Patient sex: F
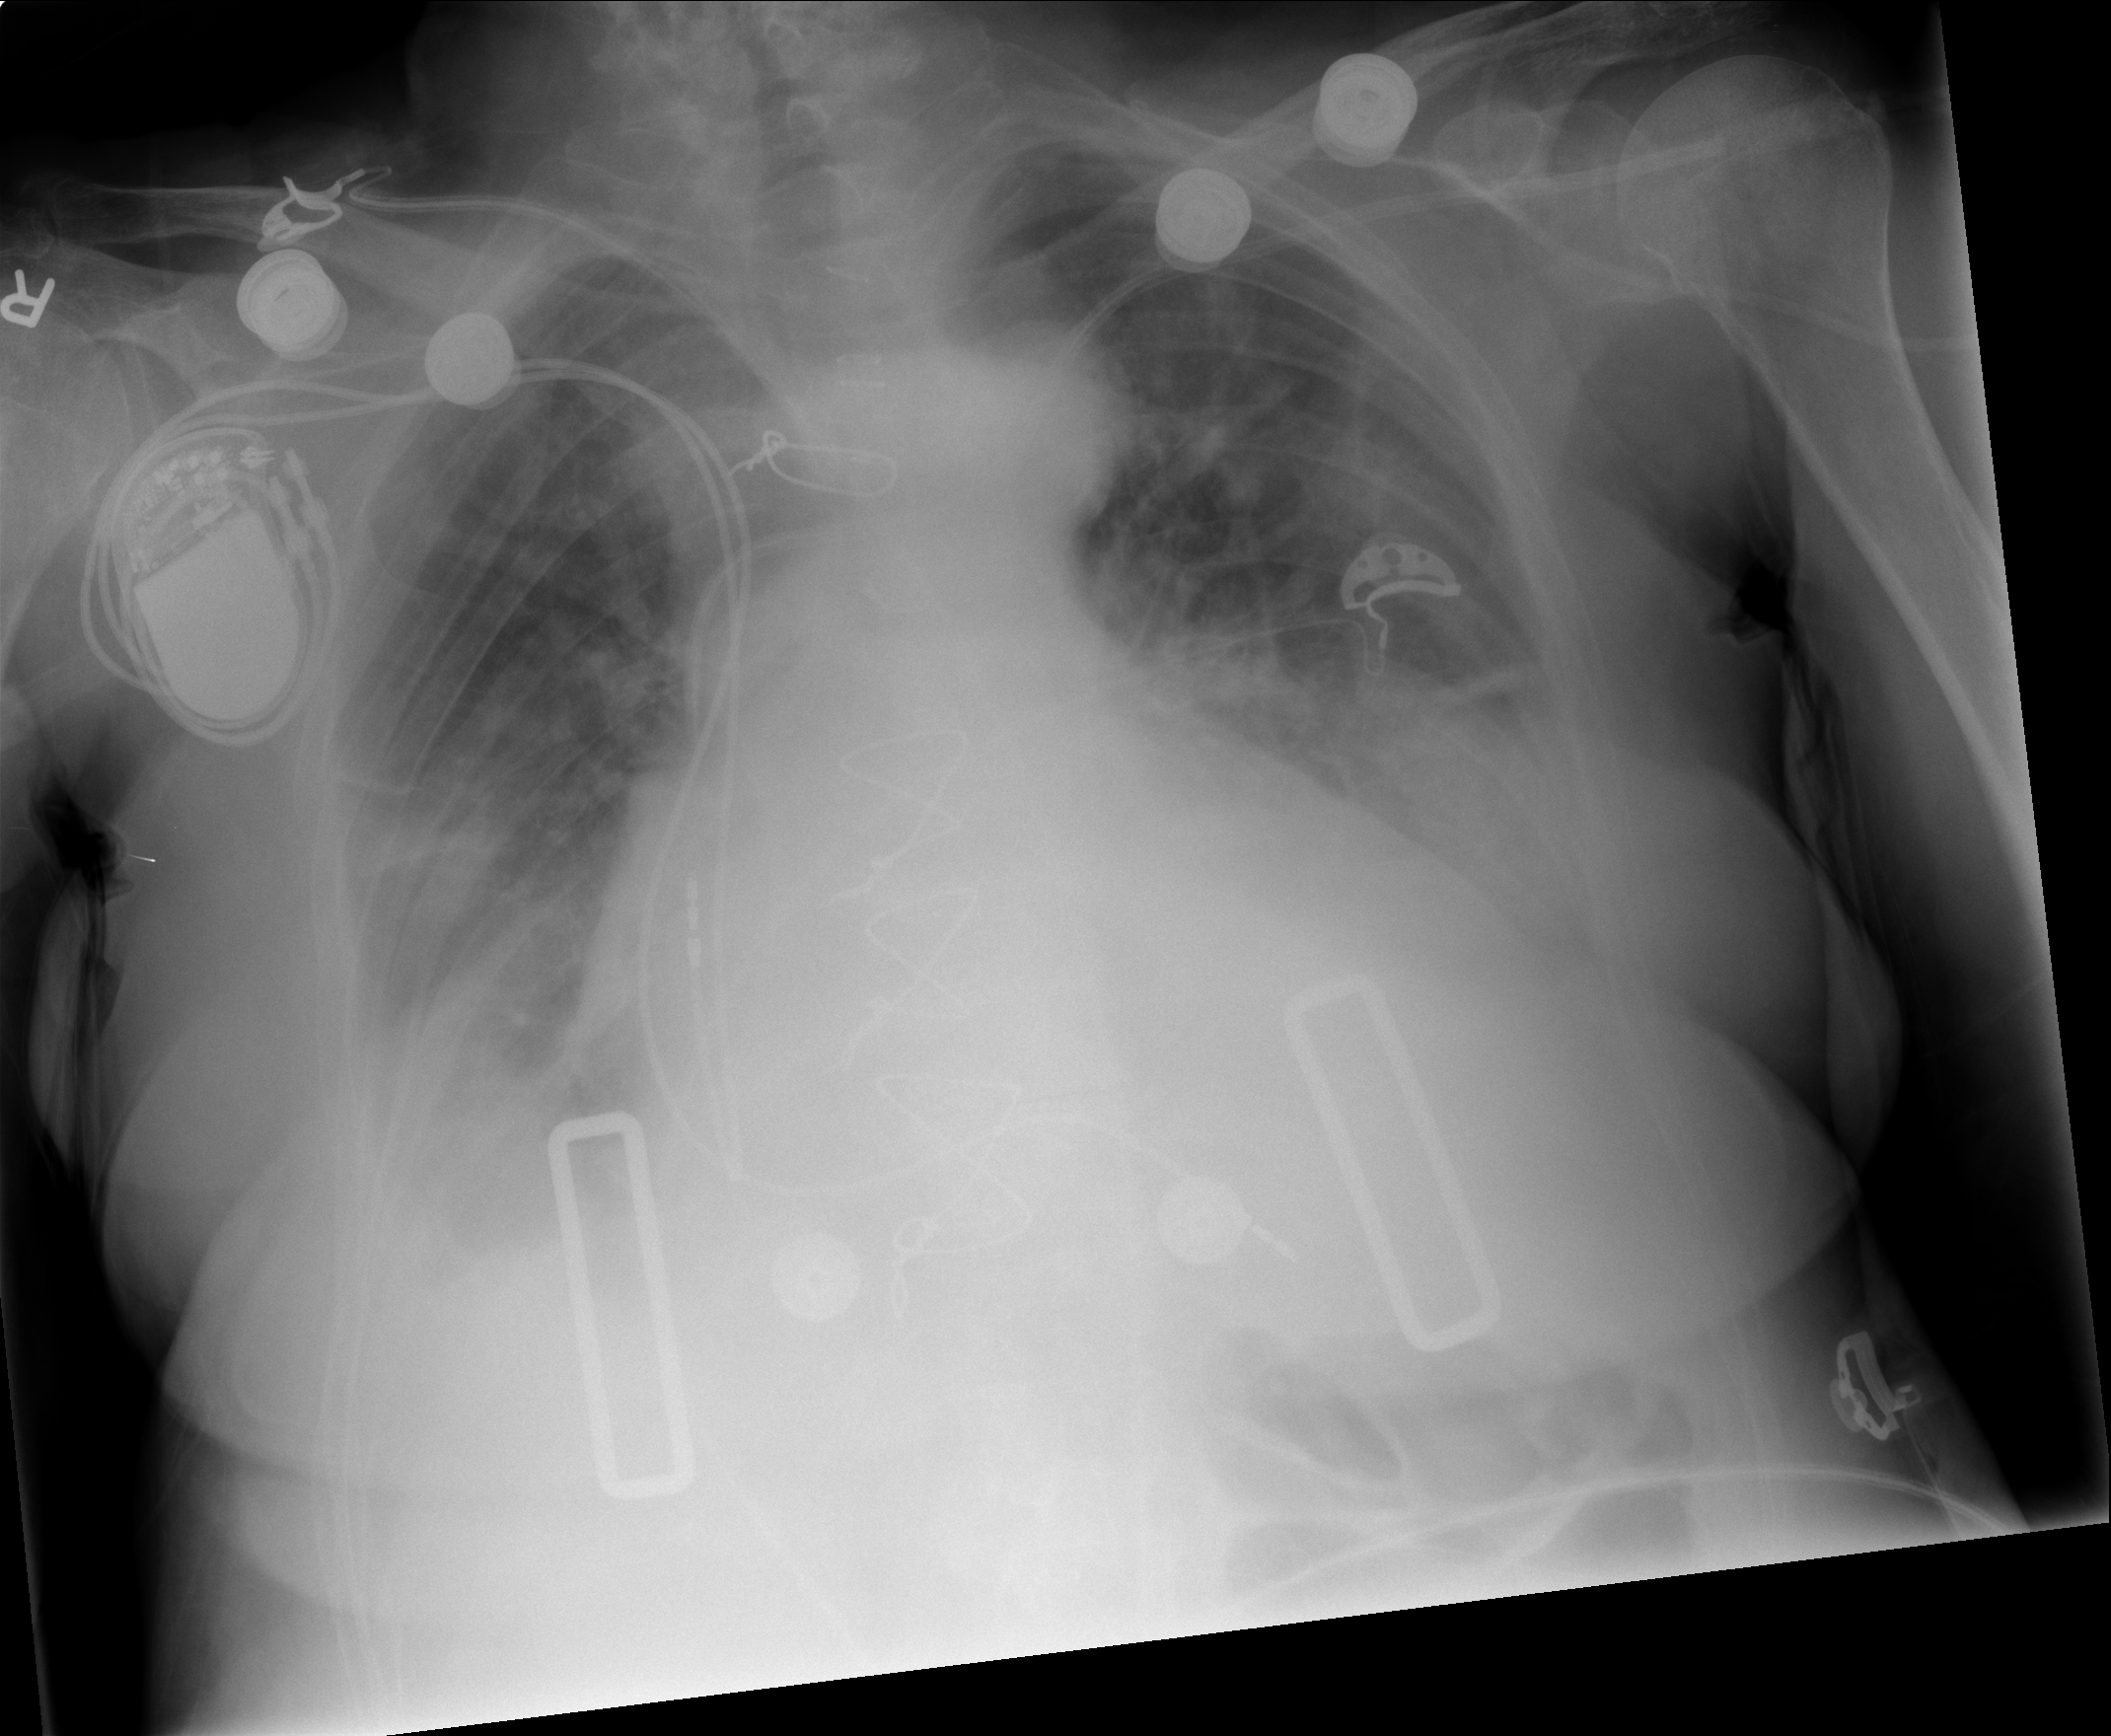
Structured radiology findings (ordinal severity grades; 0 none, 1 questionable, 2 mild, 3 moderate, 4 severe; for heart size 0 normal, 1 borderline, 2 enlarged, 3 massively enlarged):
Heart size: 2
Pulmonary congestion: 2
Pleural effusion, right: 2
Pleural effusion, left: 2
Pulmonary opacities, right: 1
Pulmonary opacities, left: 0
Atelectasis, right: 2
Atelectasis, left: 2